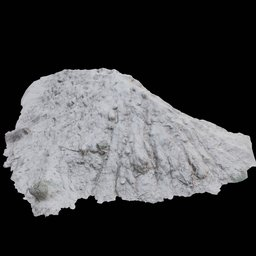
Label: nature